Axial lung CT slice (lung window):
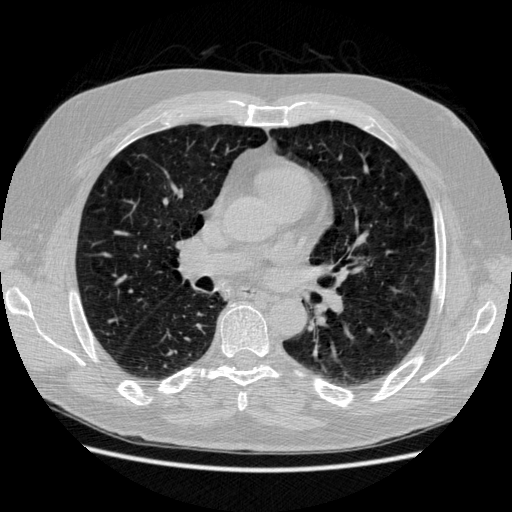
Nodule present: no